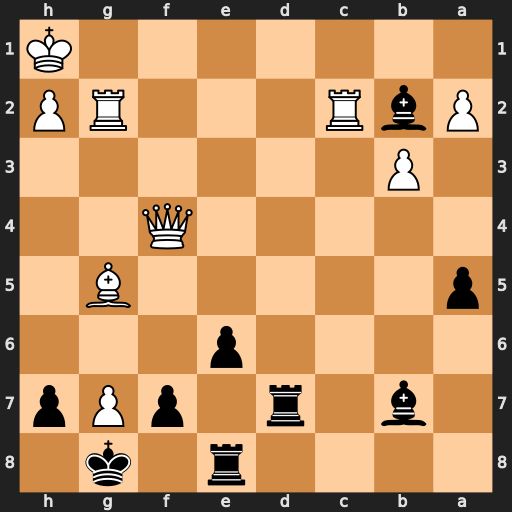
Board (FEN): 4r1k1/1b1r1pPp/4p3/p5B1/5Q2/1P6/PbR3RP/7K
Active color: b
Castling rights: -
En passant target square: -
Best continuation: Rd1+ Qf1 Rxf1#